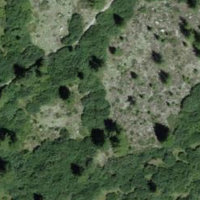
EUNIS habitat code: 31
Species observed at this site:
Adenostyles alpina
Aster alpinus